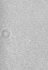
Label: camera_spot